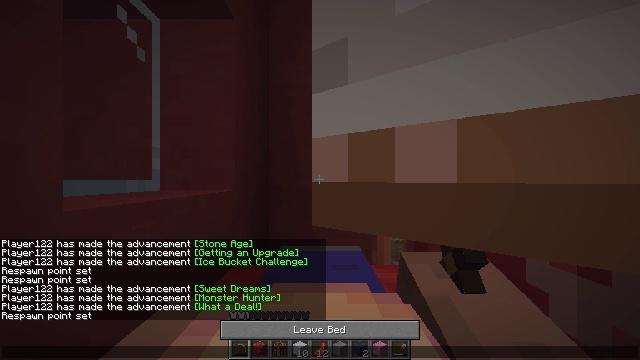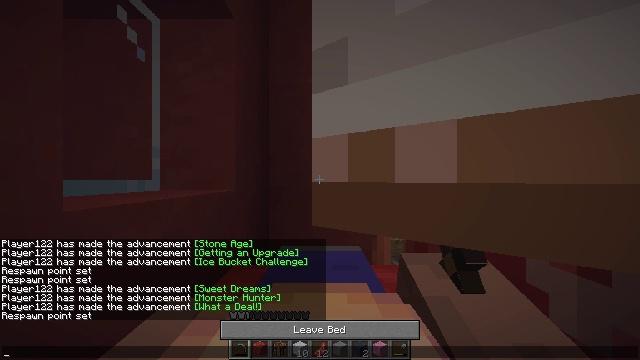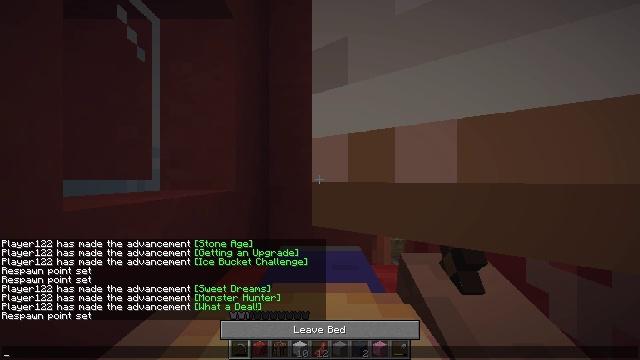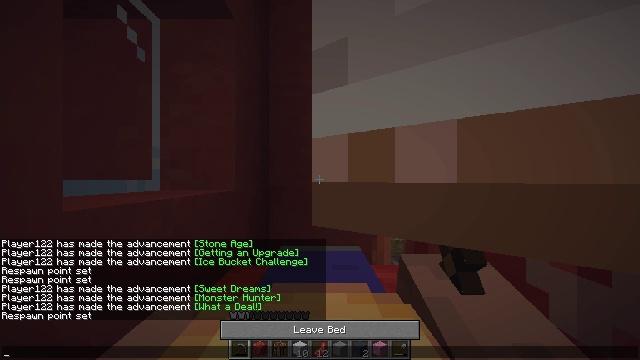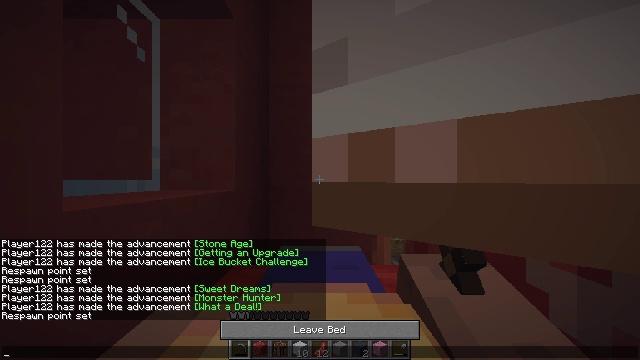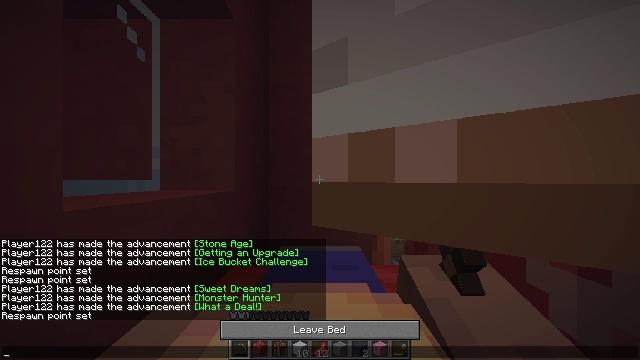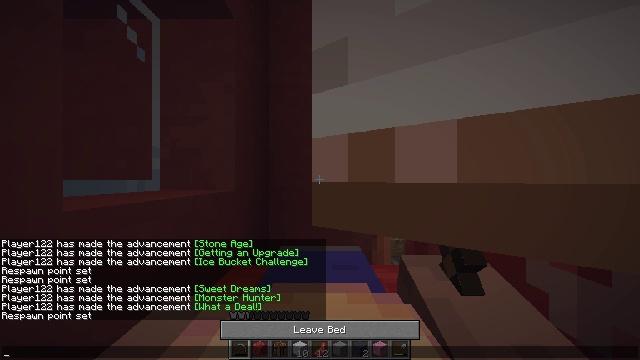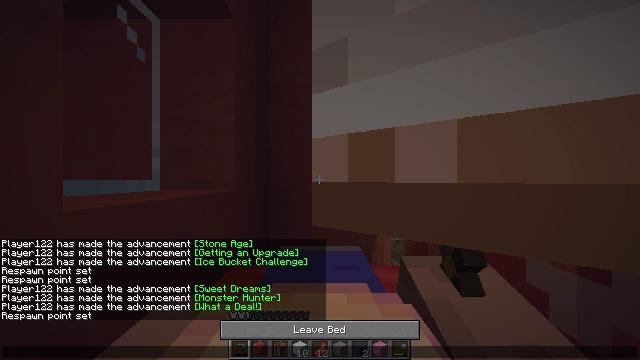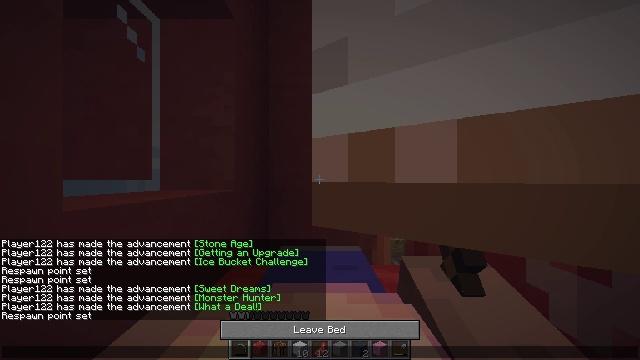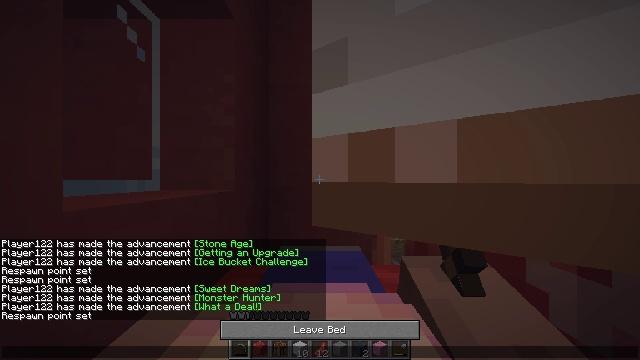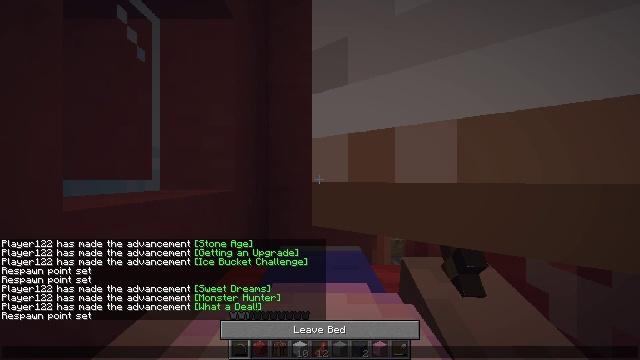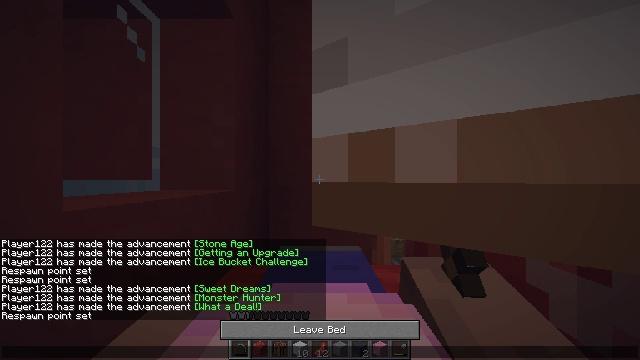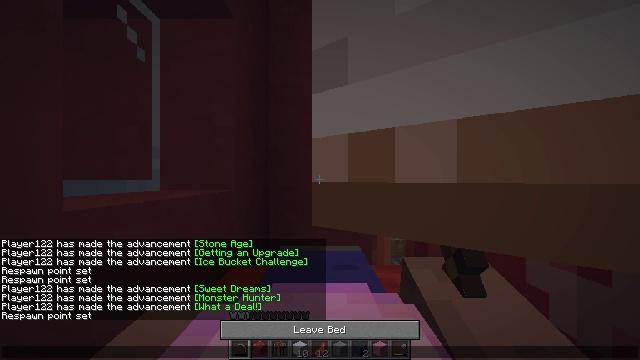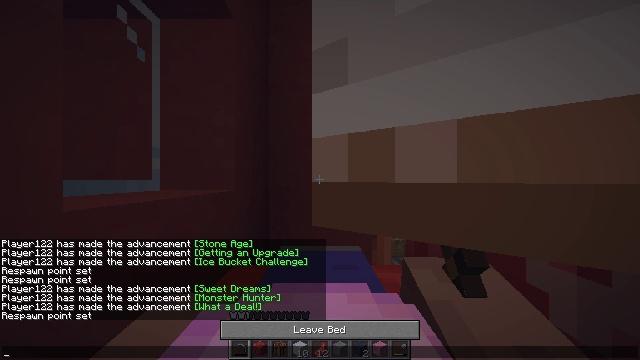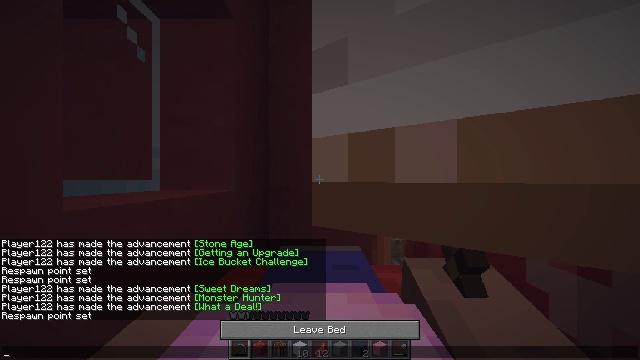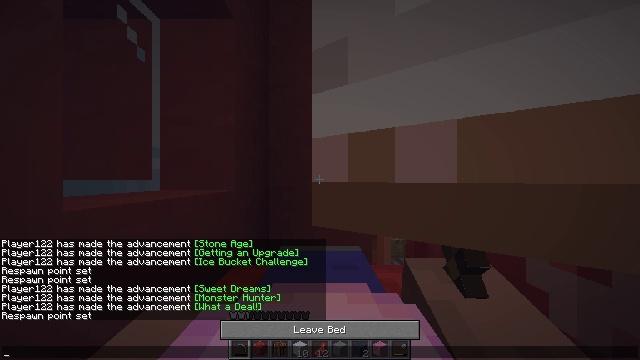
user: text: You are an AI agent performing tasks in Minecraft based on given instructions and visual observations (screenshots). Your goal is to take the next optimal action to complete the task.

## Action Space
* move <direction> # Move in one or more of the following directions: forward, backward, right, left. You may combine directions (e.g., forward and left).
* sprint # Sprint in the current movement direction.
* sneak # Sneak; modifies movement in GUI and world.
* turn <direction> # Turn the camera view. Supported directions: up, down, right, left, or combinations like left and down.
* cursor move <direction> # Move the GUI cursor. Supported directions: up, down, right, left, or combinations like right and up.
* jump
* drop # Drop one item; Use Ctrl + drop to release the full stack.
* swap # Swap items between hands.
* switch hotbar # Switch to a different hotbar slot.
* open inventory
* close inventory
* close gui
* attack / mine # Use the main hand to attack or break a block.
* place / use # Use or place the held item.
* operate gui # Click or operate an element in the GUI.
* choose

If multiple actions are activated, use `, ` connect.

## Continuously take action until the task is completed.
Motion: motion action
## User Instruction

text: Gather red glazed terracotta for decorations.
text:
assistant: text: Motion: no_op
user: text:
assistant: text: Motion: no_op
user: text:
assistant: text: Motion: no_op
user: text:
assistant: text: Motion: no_op
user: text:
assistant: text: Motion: no_op
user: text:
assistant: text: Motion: no_op
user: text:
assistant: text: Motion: no_op
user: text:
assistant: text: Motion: no_op
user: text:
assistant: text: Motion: no_op
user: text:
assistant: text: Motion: no_op
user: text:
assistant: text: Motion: no_op
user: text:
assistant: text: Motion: no_op
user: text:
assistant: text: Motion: no_op
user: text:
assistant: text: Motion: no_op
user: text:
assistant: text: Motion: no_op
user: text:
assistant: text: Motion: no_op
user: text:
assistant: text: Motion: no_op
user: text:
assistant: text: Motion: no_op
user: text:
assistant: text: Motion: no_op
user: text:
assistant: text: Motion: no_op
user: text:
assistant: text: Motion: no_op
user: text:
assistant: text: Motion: no_op
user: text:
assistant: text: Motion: no_op
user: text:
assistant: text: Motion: no_op
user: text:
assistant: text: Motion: no_op
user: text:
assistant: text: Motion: no_op
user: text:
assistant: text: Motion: no_op
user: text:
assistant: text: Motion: no_op
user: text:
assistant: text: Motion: no_op
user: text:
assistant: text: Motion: no_op